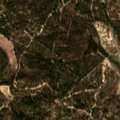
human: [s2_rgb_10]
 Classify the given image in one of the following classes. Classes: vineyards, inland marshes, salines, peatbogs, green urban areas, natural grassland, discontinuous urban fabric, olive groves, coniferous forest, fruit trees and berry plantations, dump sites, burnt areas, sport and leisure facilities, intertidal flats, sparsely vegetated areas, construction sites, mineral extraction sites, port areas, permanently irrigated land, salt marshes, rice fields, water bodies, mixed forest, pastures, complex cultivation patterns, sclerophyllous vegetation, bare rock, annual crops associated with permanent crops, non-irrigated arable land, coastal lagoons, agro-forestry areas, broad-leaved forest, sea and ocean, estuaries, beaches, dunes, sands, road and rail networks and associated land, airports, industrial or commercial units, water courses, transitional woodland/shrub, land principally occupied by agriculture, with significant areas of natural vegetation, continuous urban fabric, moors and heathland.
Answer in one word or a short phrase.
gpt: pastures, broad-leaved forest, mixed forest, transitional woodland/shrub